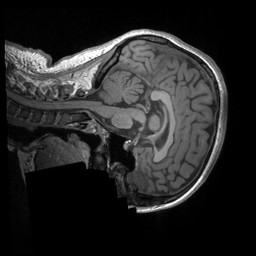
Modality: T1w
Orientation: sagittal
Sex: female
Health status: ill
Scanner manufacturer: siemens
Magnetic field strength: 3 T
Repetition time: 1.66 s
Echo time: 0.00254 s